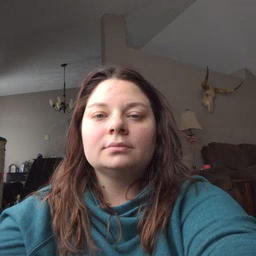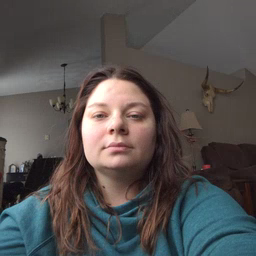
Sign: dog